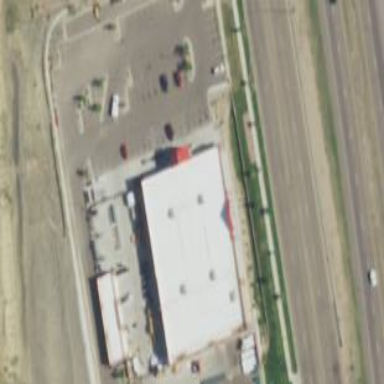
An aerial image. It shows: Country store within building.